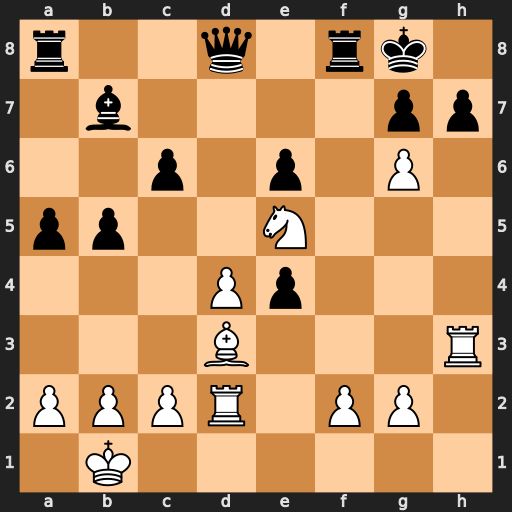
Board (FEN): r2q1rk1/1b4pp/2p1p1P1/pp2N3/3Pp3/3B3R/PPPR1PP1/1K6
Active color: w
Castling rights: -
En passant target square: -
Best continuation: gxh7+ Kh8 Ng6#